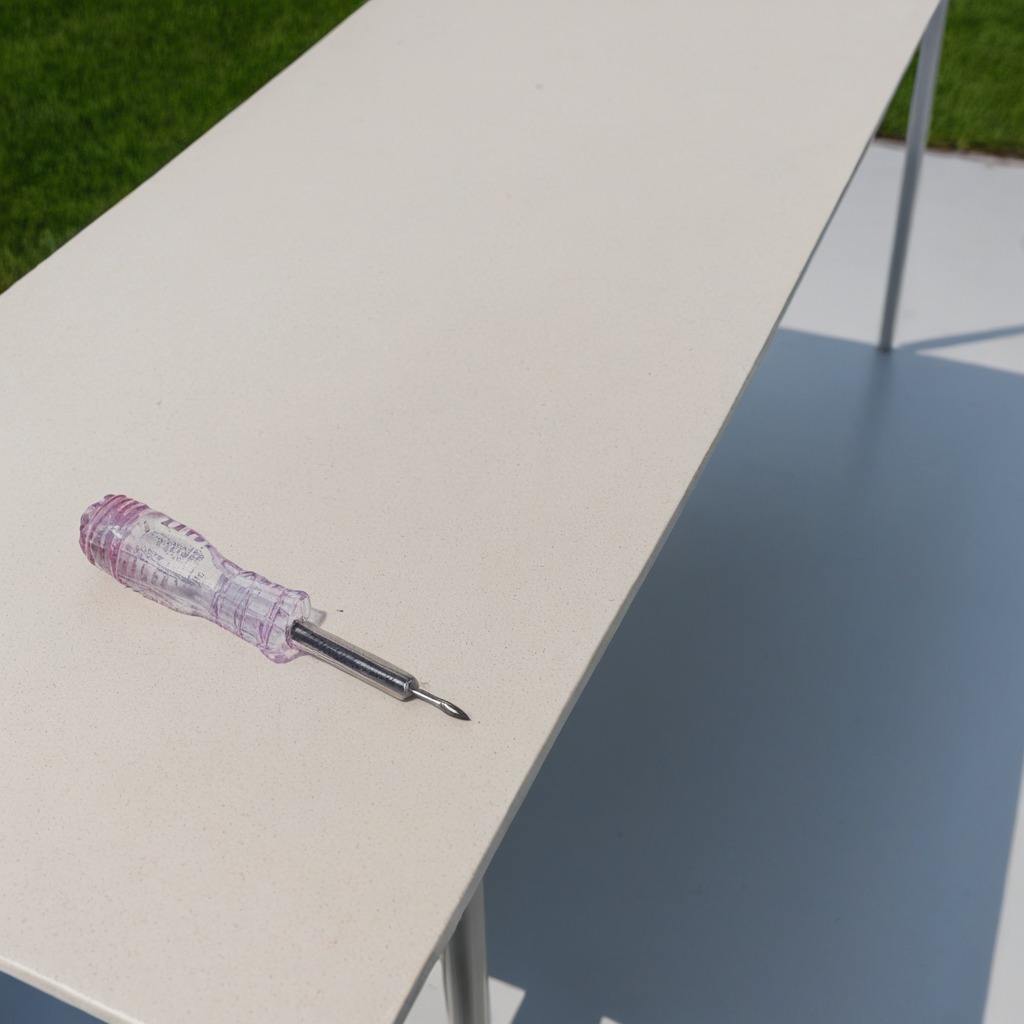
A screwdriver is lying on the table.